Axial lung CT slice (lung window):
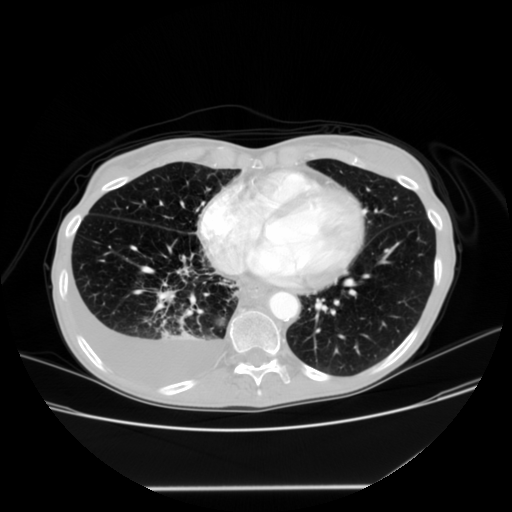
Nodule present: yes
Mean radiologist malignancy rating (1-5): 2.5